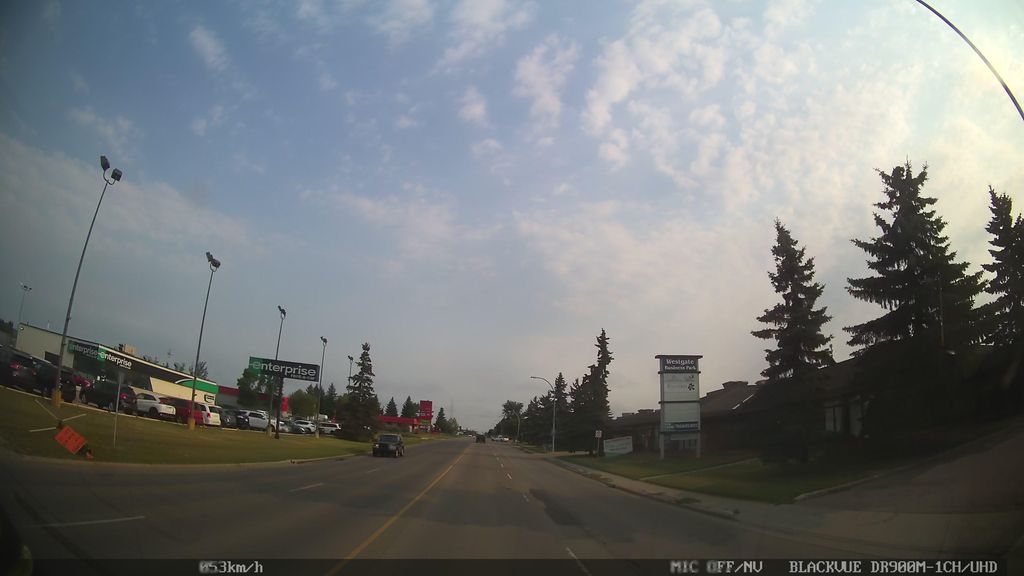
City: edmonton